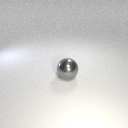
large gray metal sphere